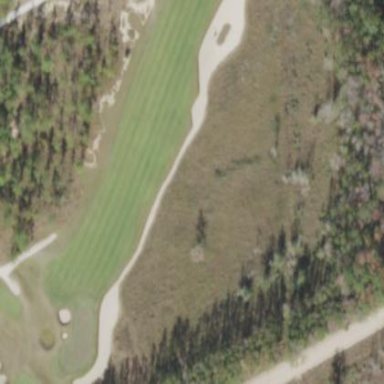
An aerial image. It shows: Golf bunker.